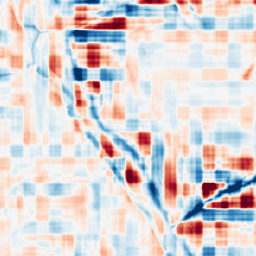
Category: wavelet
Decomposition family: wavelet_reverse_biorthogonal
Decomposition parameters: wavelet: rbio3.5
level: 5
Upsampling method: bilinear
Upsampling parameters: scale: 4
Upsampling scale: 4